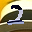
Label: 2